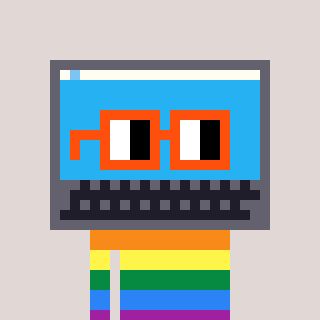
a pixel art character with square orange glasses, a laptop-shaped head and a green-colored body on a warm background